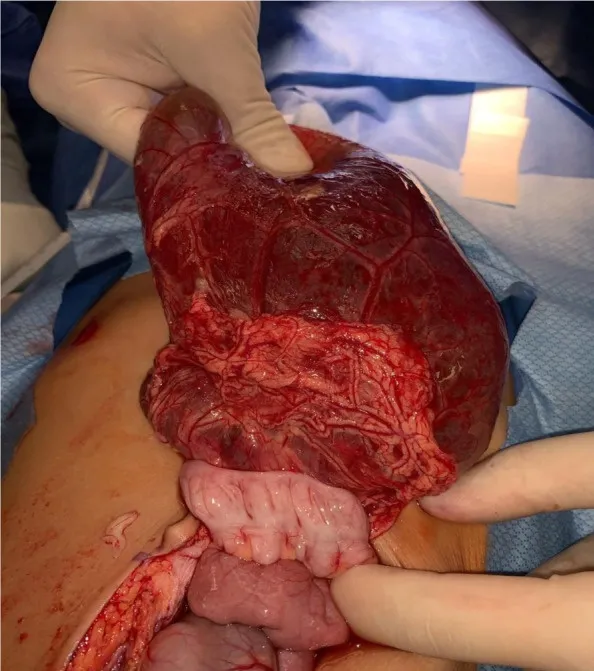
After being freed from the omentum laterally and inferiorly, the cyst was reflected cephalad. Note the adherence of the cyst to the transverse colon. The superior origin of the cyst was followed into the lesser sac, where it was intimately associated with the tail of the pancreas.
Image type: medical_photograph (other_medical_photograph)